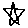
Label: star